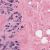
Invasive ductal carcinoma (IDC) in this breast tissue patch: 1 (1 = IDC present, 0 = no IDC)